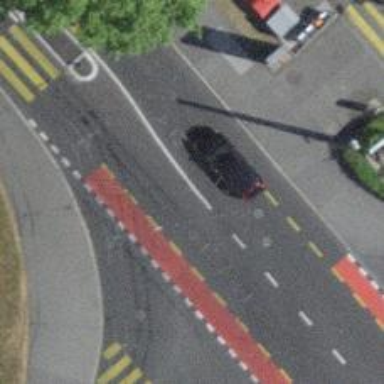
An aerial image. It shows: Uncontrolled zebra crossing with central island.